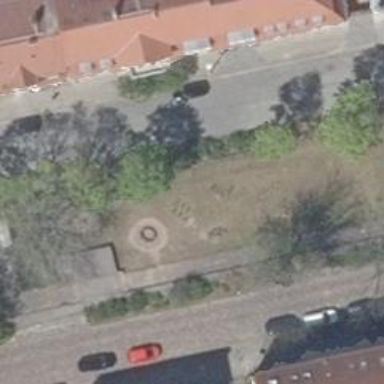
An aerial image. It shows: Climbing frame on the ground at playground.